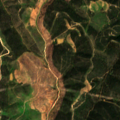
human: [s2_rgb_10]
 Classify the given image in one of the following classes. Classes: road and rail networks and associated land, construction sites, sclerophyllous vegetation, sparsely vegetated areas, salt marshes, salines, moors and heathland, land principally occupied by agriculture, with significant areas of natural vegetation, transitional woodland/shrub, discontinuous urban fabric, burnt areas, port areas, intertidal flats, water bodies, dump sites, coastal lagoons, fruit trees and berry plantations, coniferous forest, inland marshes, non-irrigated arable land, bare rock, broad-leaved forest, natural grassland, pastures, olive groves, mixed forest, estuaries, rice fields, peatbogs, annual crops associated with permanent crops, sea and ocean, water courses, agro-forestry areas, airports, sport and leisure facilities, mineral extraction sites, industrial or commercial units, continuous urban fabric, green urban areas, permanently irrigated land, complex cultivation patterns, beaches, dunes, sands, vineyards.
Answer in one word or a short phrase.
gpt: pastures, land principally occupied by agriculture, with significant areas of natural vegetation, sclerophyllous vegetation, transitional woodland/shrub